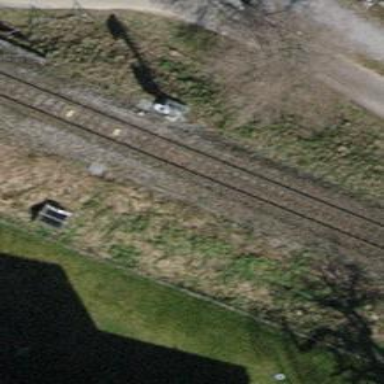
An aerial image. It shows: Railway signal.